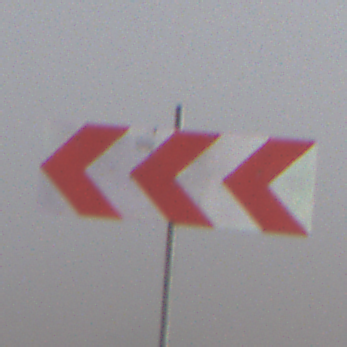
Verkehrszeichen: RichtungstafelnInKurvenGrossRechts
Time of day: MorningAfternoon
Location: Outdoor (Nature)
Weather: PartlyCloudy
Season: NotSpecified
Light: Natural